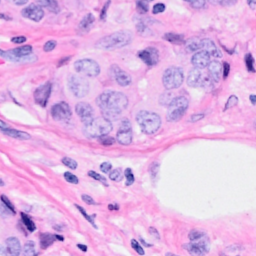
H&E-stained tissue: Breast